Field crop: maize
Growth stage: 2
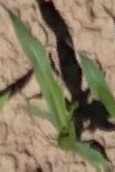
Species: maize